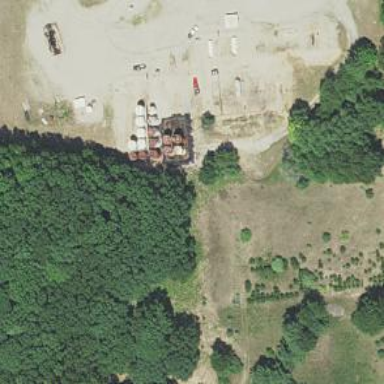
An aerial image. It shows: Storage tank that is man-made.